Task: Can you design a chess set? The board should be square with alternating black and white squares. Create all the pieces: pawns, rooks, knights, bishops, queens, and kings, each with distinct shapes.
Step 2664:
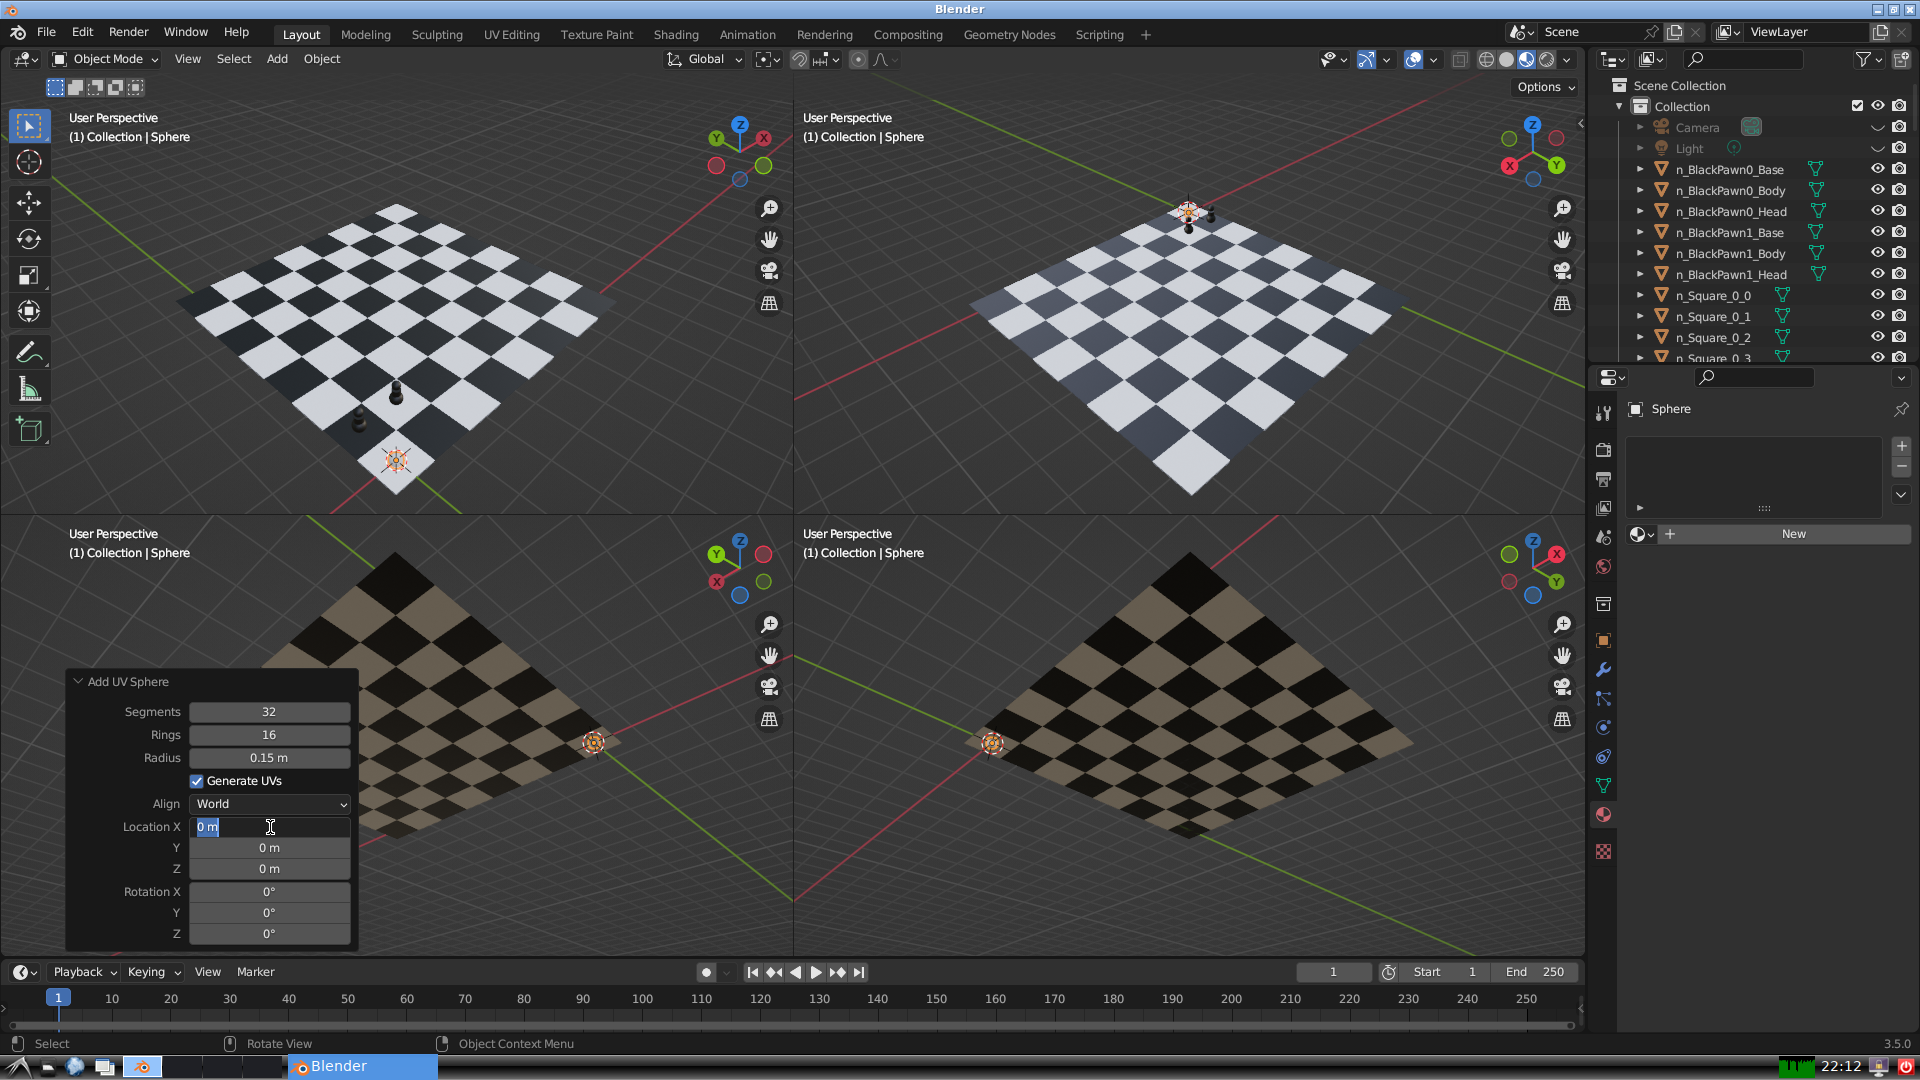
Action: input_text: 2.0